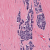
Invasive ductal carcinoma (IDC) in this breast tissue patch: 1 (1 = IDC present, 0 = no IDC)